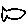
Label: fish